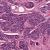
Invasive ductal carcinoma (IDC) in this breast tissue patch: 0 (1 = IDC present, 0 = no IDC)